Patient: sex F, age 60
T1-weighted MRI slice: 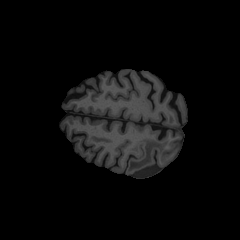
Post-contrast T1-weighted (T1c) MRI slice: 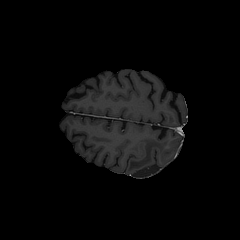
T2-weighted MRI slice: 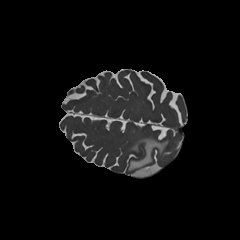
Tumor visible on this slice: yes
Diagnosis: Glioblastoma, IDH-wildtype
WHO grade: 4